Question: So we use Jenkins in conjunction with MS Build to build our projects. We also have a <URL> and a large number of warnings in our projects. I am trying to fight with these warnings. One of the steps which I would like to take is to mark build as unstable when number of warnings in the last build is greater than in the previous one. Maybe I should go even further and mark such build as a failure but I guess the mechanizm will be the same for both of marks.
An example screenshot:

I could not find any info on the web how to do this. I know that some plugins for scanning log files exist, but those plugins would have to also scan logs from previous build and allow me to calculate difference in warnings.
Thanks for any help.
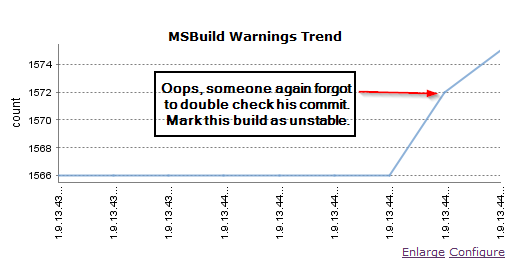
Answer: The warnings plugin does have some capability to do some of this. Under the "" settings, there are two configuration options to look at:
- -
If you then check the "" checkbox, you will get an option to set the status thresholds based on new warnings.